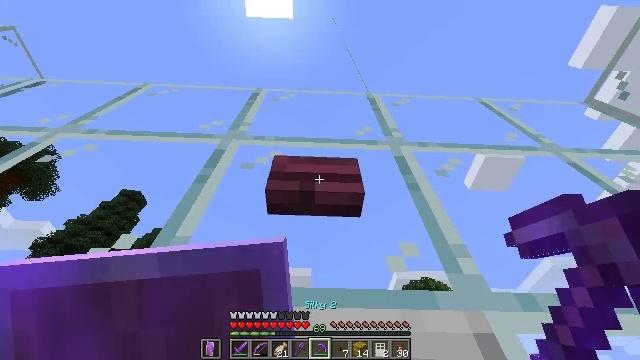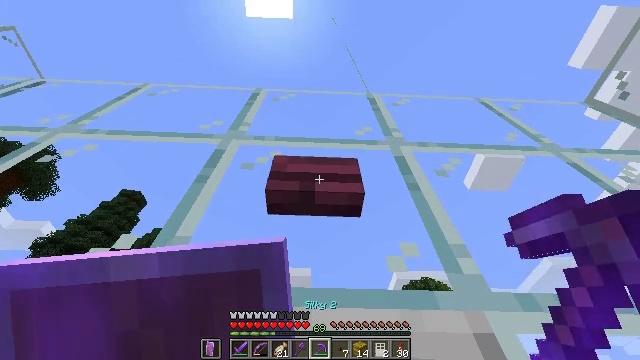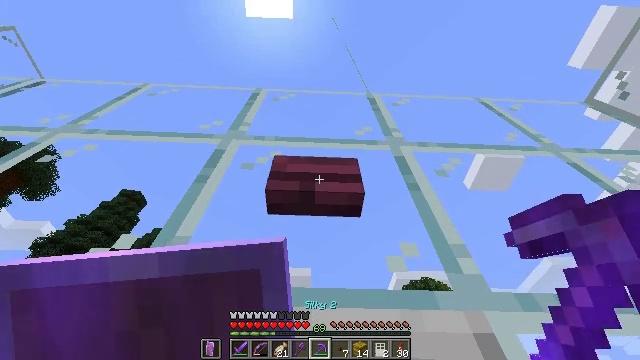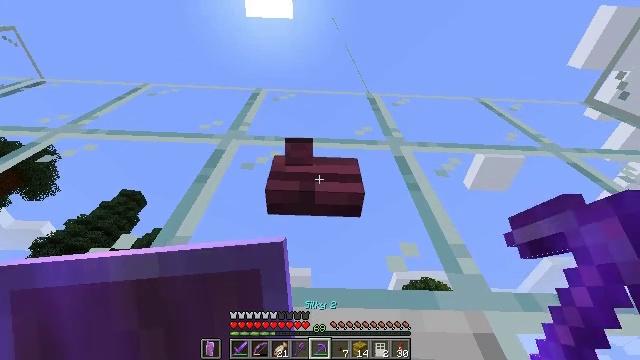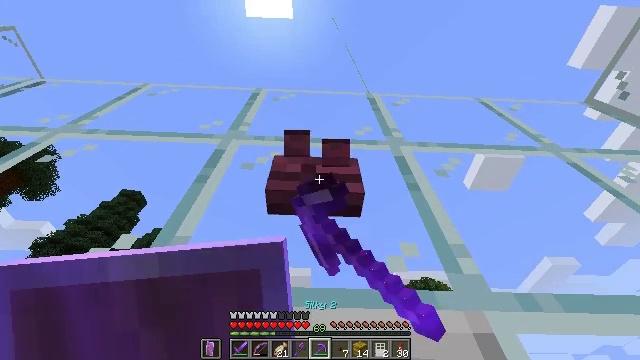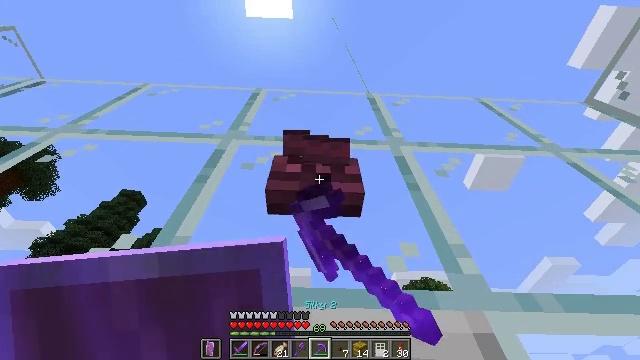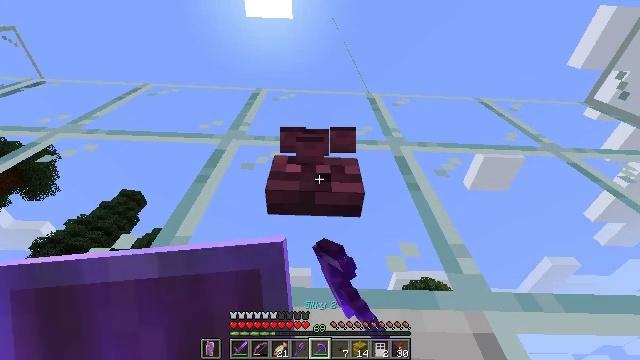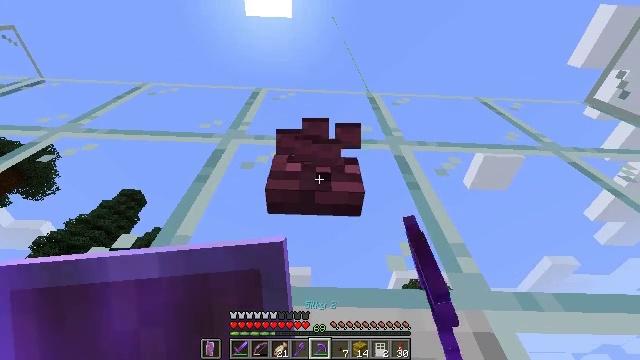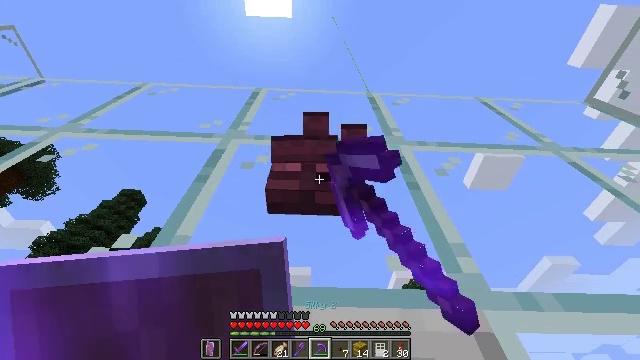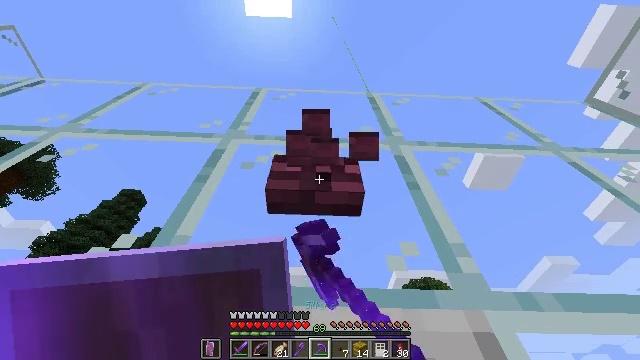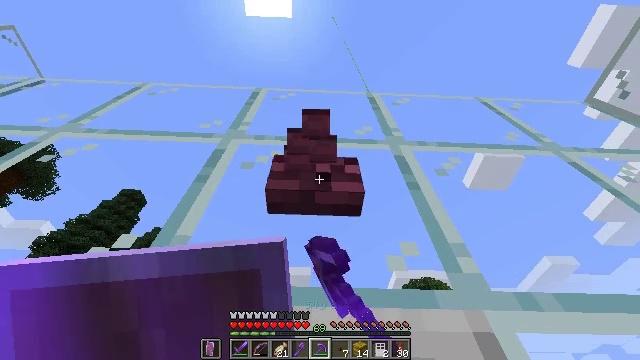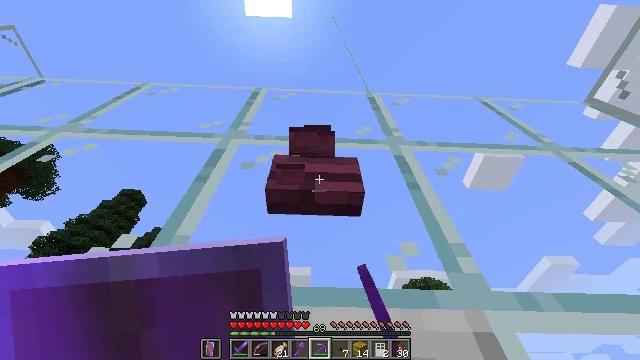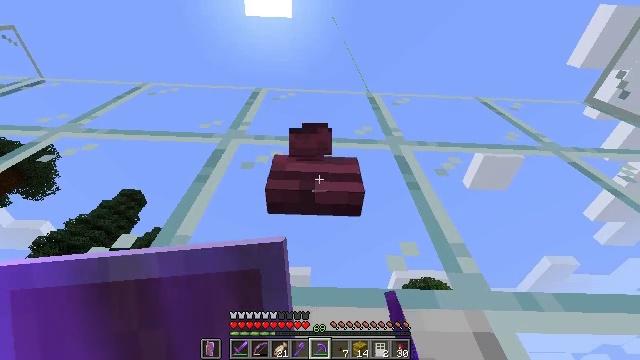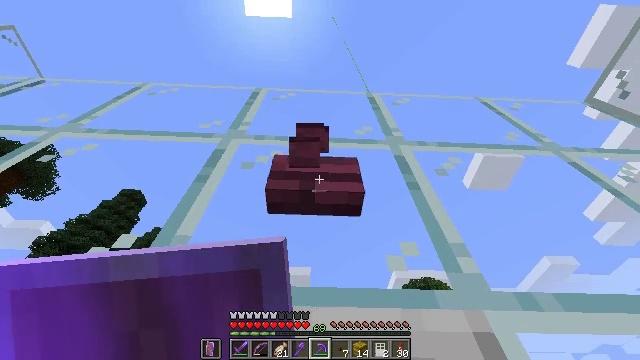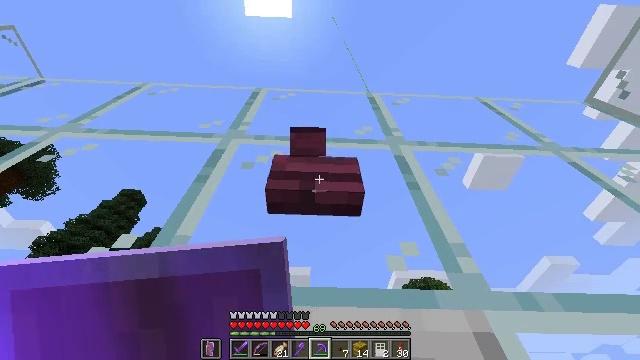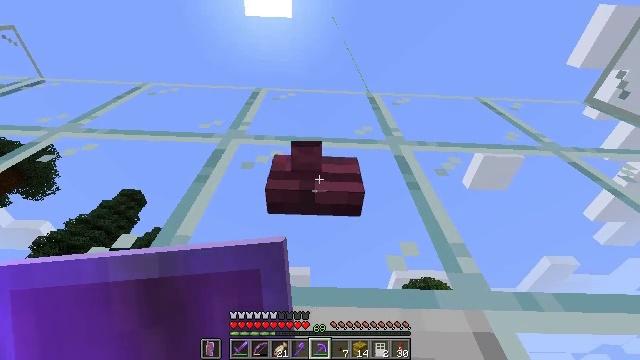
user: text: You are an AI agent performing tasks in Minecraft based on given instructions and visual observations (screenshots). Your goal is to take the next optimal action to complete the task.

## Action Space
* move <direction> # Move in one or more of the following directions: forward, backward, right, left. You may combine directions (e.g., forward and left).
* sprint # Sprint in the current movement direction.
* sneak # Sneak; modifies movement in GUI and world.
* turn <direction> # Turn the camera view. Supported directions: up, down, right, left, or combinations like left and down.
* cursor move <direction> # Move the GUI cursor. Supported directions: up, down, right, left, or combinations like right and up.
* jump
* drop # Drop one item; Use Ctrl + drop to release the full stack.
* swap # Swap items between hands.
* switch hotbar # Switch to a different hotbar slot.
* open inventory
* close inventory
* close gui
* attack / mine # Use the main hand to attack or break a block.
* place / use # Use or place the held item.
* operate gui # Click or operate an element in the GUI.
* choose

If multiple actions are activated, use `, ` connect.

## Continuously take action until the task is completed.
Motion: motion action
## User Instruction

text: mine block crimson button
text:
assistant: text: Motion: no_op
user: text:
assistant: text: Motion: no_op
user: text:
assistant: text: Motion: attack / mine
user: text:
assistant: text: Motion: attack / mine
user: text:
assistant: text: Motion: attack / mine
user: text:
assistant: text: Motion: attack / mine
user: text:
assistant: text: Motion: attack / mine
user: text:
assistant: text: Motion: attack / mine
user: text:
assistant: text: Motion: attack / mine
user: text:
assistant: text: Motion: attack / mine
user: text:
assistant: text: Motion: no_op
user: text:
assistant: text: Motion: no_op
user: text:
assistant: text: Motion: no_op
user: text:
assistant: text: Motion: no_op
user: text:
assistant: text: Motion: no_op
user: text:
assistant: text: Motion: no_op
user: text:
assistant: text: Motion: attack / mine
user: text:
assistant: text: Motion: attack / mine
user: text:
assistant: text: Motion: attack / mine
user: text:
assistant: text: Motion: attack / mine
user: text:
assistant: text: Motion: attack / mine
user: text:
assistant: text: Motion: attack / mine
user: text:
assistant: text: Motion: attack / mine
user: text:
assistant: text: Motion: attack / mine
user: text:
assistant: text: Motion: attack / mine
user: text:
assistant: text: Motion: attack / mine
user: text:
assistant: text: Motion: attack / mine
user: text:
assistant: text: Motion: attack / mine
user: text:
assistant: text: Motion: attack / mine
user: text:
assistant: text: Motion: attack / mine